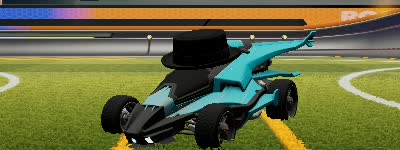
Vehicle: aftershock